Question: As you can see in the image bellow, my SQL Stored Procedures, somehow, my SQL Server opens Procedures like Unicode SPs.
That was not the case before, and I have no idea how this apeared now.
I have around 5.000 stored procedures so there is no chance I can edit it manualy.
My SPs starts from 'ALTER PROCEDURE' , everything before that is somehow added.

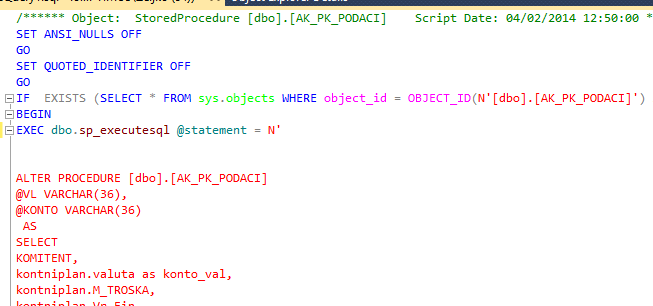
Answer: Your SP's will still work just fine. This is just the way SQL Server Management Studio scripts the objects when you want to generate ALTER- or CREATE-statements.
To change this behavior, go to
Set the option "" to "".
(In other versions of SQL Server Management Studio the option might be called something like "Check for object existence")